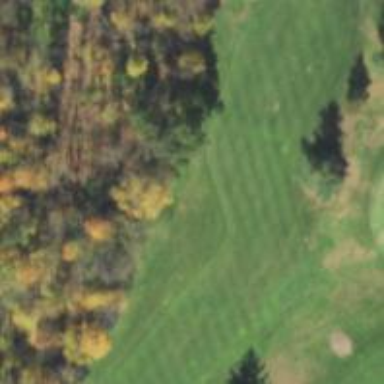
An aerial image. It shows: Golf hole.